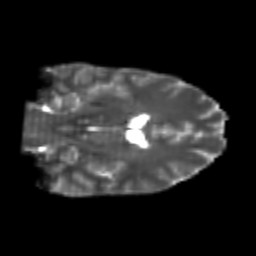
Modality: T2w
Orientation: coronal
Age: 24
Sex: male
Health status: healthy
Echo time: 0.074 s